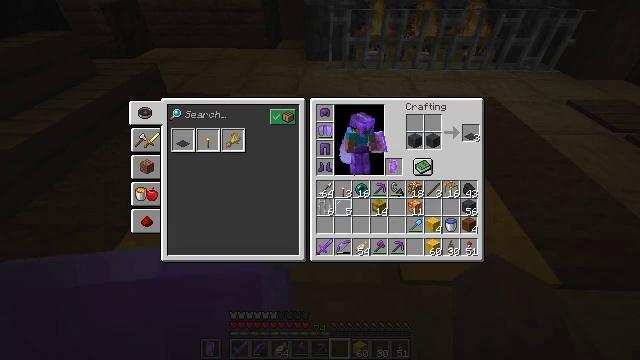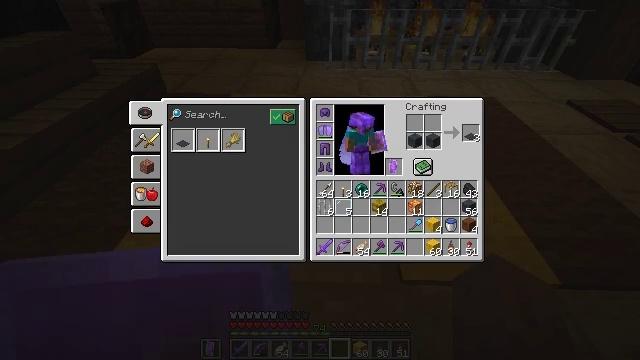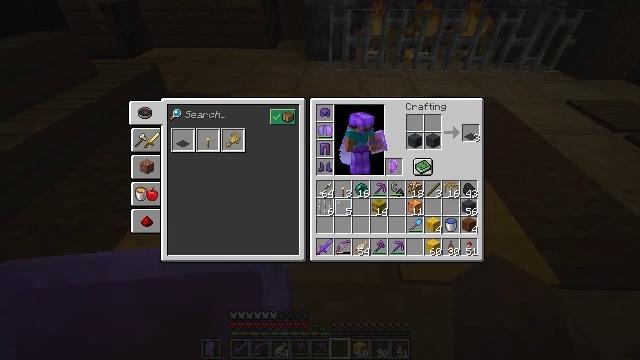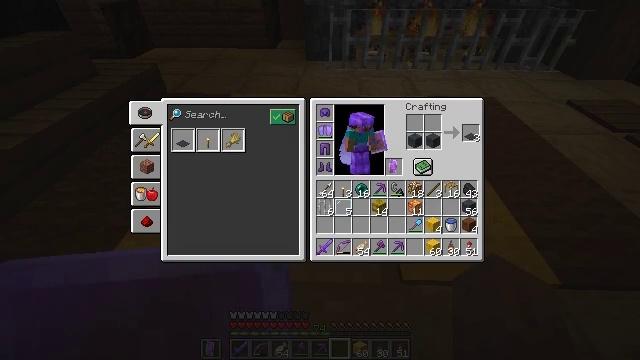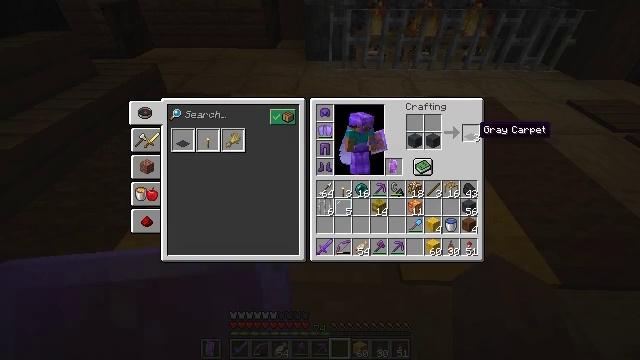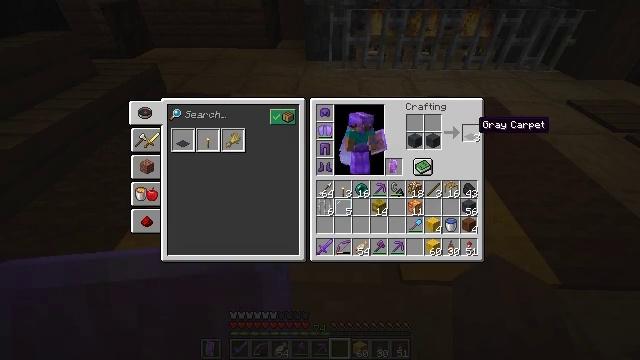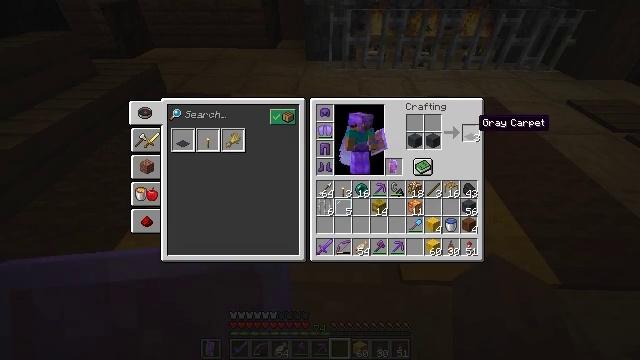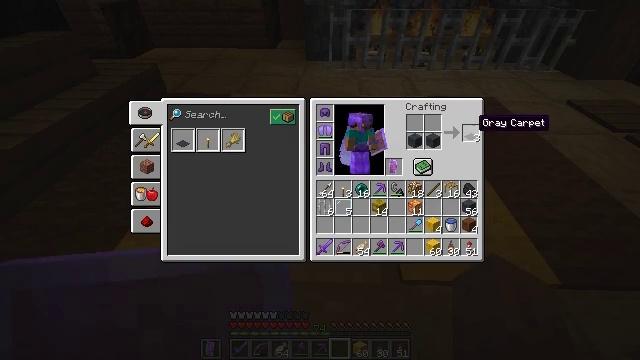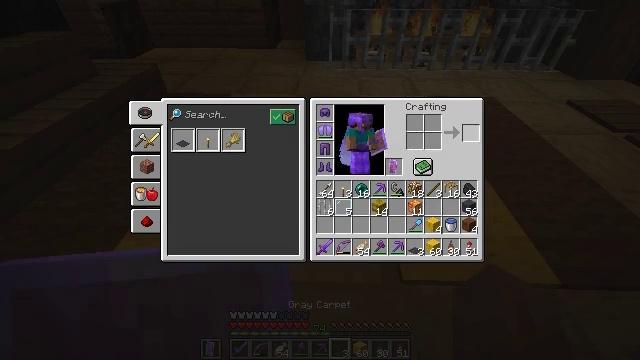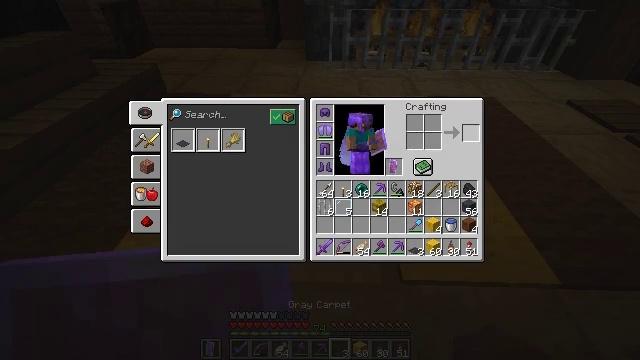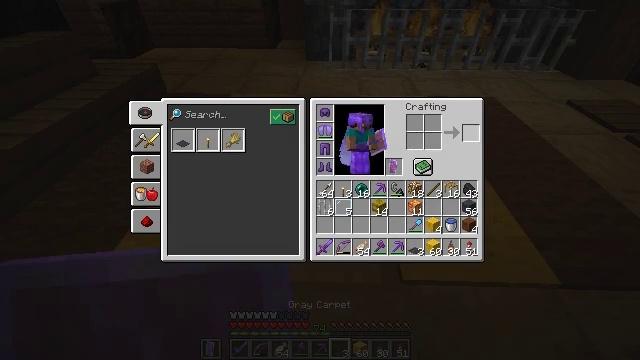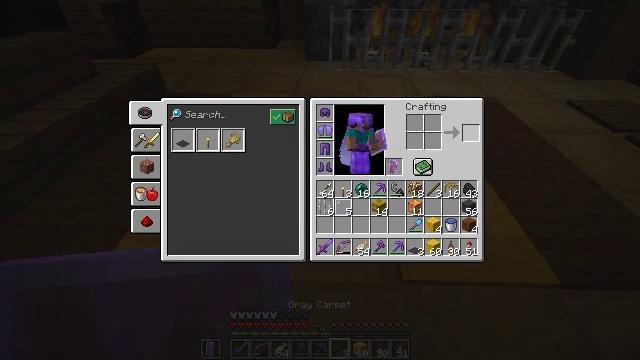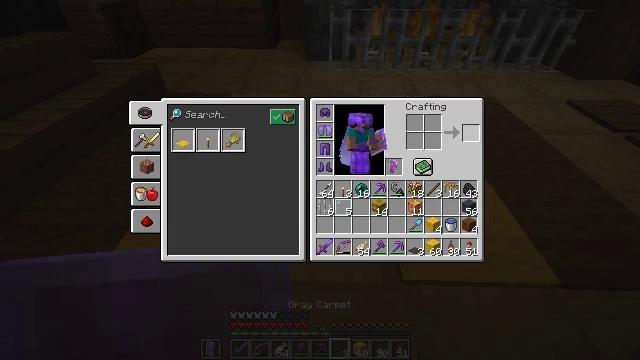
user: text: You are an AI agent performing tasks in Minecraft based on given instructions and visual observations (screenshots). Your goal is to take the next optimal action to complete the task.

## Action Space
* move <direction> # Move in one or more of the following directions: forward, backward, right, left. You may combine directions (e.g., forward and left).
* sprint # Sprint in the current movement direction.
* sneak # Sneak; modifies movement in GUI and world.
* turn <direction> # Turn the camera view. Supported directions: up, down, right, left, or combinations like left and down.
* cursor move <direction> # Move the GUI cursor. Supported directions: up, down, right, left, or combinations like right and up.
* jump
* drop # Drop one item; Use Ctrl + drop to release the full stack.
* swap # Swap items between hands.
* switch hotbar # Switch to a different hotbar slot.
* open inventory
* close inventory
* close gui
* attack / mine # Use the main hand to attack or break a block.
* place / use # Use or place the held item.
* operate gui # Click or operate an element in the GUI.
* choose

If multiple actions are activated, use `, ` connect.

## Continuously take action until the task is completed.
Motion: motion action
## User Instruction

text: Create gray carpet at the crafting table.
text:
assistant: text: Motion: sneak
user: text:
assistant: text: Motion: sneak
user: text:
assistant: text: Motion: sneak
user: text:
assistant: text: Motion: sneak
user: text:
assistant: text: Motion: sneak
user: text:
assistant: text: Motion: sneak
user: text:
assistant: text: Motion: sneak
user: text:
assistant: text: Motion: sneak, operate gui
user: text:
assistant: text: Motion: sneak, operate gui
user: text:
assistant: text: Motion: sneak, operate gui
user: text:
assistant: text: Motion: sneak
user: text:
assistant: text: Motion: sneak
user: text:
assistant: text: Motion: no_op